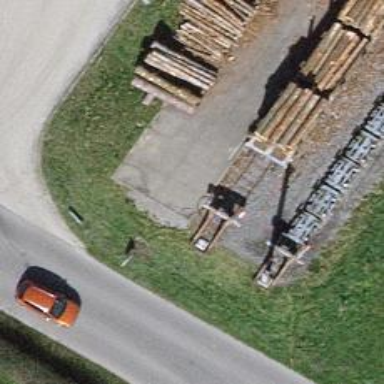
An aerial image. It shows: Railway buffer stop.